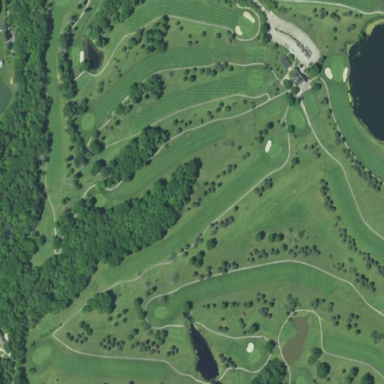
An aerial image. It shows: Golf course.